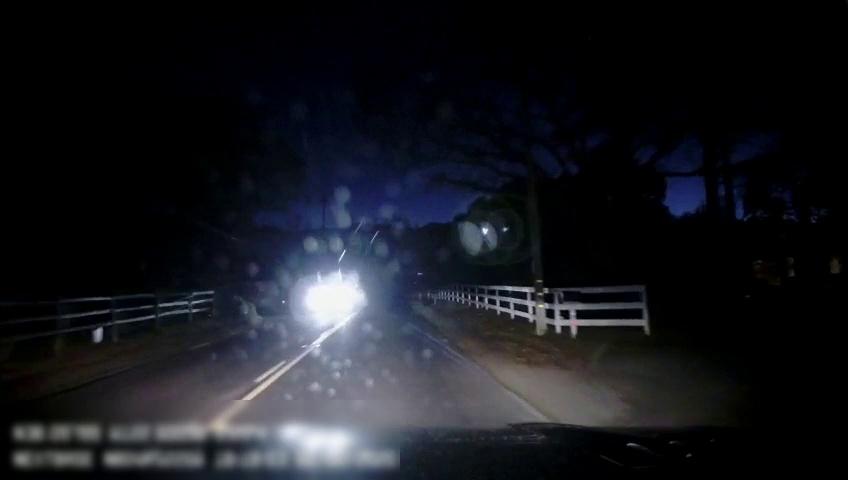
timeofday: Night
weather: Other
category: Drivable Space
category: Vehicles | Car
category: Lanes | Current Lane